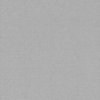
Label: dusty